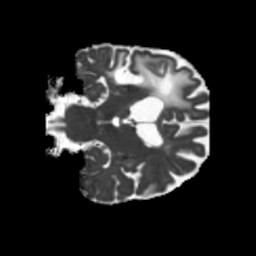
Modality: MD
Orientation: coronal
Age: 52
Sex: male
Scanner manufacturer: siemens
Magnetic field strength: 3 T
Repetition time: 5.25 s
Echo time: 0.08 s